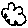
Label: cloud